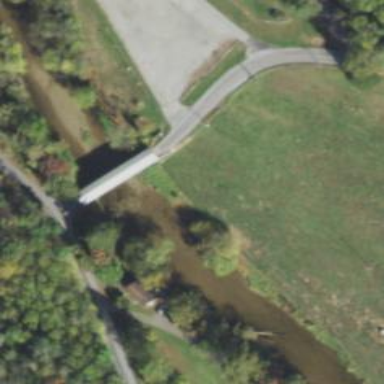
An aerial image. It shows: Covered bridge on residential road.